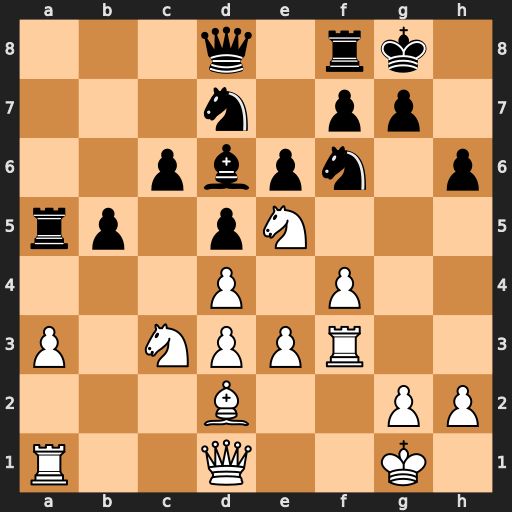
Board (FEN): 3q1rk1/3n1pp1/2pbpn1p/rp1pN3/3P1P2/P1NPPR2/3B2PP/R2Q2K1
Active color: w
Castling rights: -
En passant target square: -
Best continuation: Nxc6 Qa8 Nxa5